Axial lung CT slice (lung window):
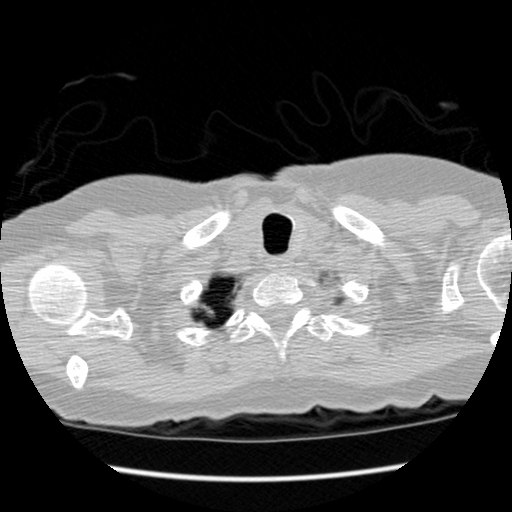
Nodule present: no